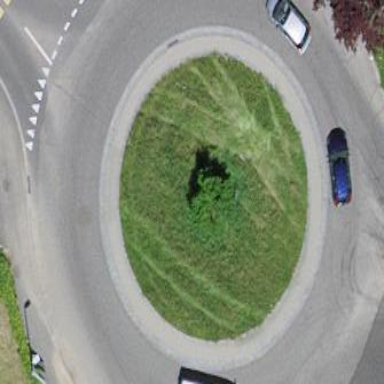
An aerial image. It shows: Roundabout on primary highway.